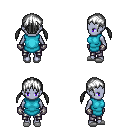
a pixel art fantasy rpg character, female body template, dark elf, purple skin, teal tunic, metal pants, white twin-tailed hairstyle, metal gloves, white slippers, four views (front, back, left, right), 2x2 character sprite sheet, small pixel art, hard edges, no anti-aliasing